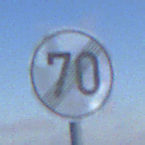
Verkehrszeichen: EndeGeschwindigkeit70
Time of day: MorningAfternoon
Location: Outdoor (Nature)
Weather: PartlyCloudy
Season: NotSpecified
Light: Natural